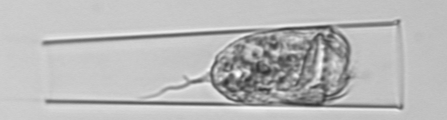
Label: Eutintinnus